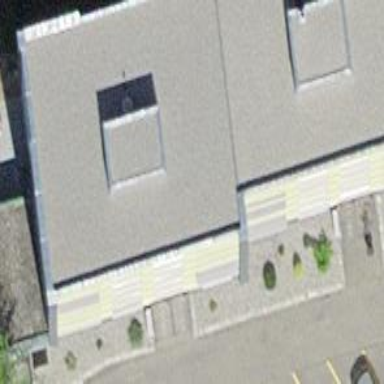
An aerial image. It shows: Residential building with flat roof.